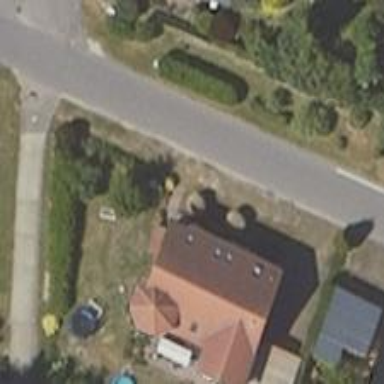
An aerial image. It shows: Simple house.